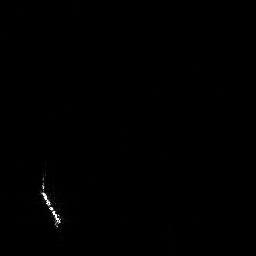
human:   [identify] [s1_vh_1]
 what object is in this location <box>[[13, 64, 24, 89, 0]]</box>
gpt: <ref>1 large ship at the bottom left</ref>